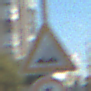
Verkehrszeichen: UnebeneFahrbahn
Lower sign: Geschwindigkeit5
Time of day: Midday
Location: Outdoor (Urban)
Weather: Clear
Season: NotSpecified
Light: Natural